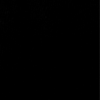
Label: dusty